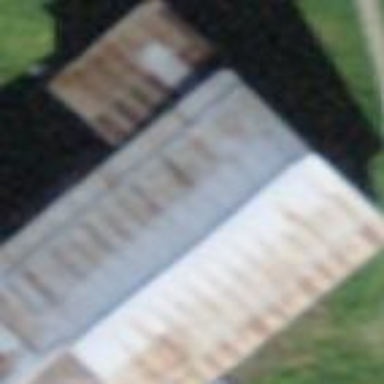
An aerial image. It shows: Rural barn.